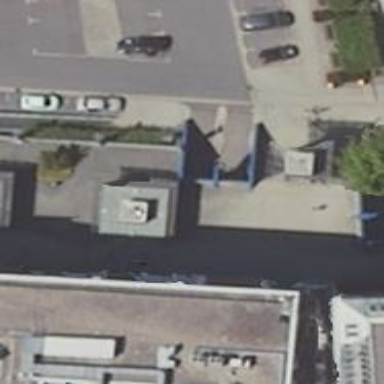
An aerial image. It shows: Parking entrance.